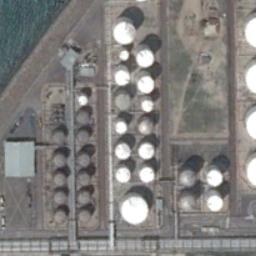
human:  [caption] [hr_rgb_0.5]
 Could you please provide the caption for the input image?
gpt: There are many differently sized storage tanks in the factory .

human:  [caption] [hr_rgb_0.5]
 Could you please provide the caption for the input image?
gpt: There is a green pool beside the storage tanks .

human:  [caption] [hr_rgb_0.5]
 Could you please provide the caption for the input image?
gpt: There is a building next to the storage tanks .

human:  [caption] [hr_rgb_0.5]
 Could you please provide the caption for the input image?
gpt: There are many white and black storage tanks on the bare land next to the water .

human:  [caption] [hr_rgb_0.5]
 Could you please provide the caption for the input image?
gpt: There are some white storage tanks and some black ones .